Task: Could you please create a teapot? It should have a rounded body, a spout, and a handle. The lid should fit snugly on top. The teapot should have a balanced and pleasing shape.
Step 80:
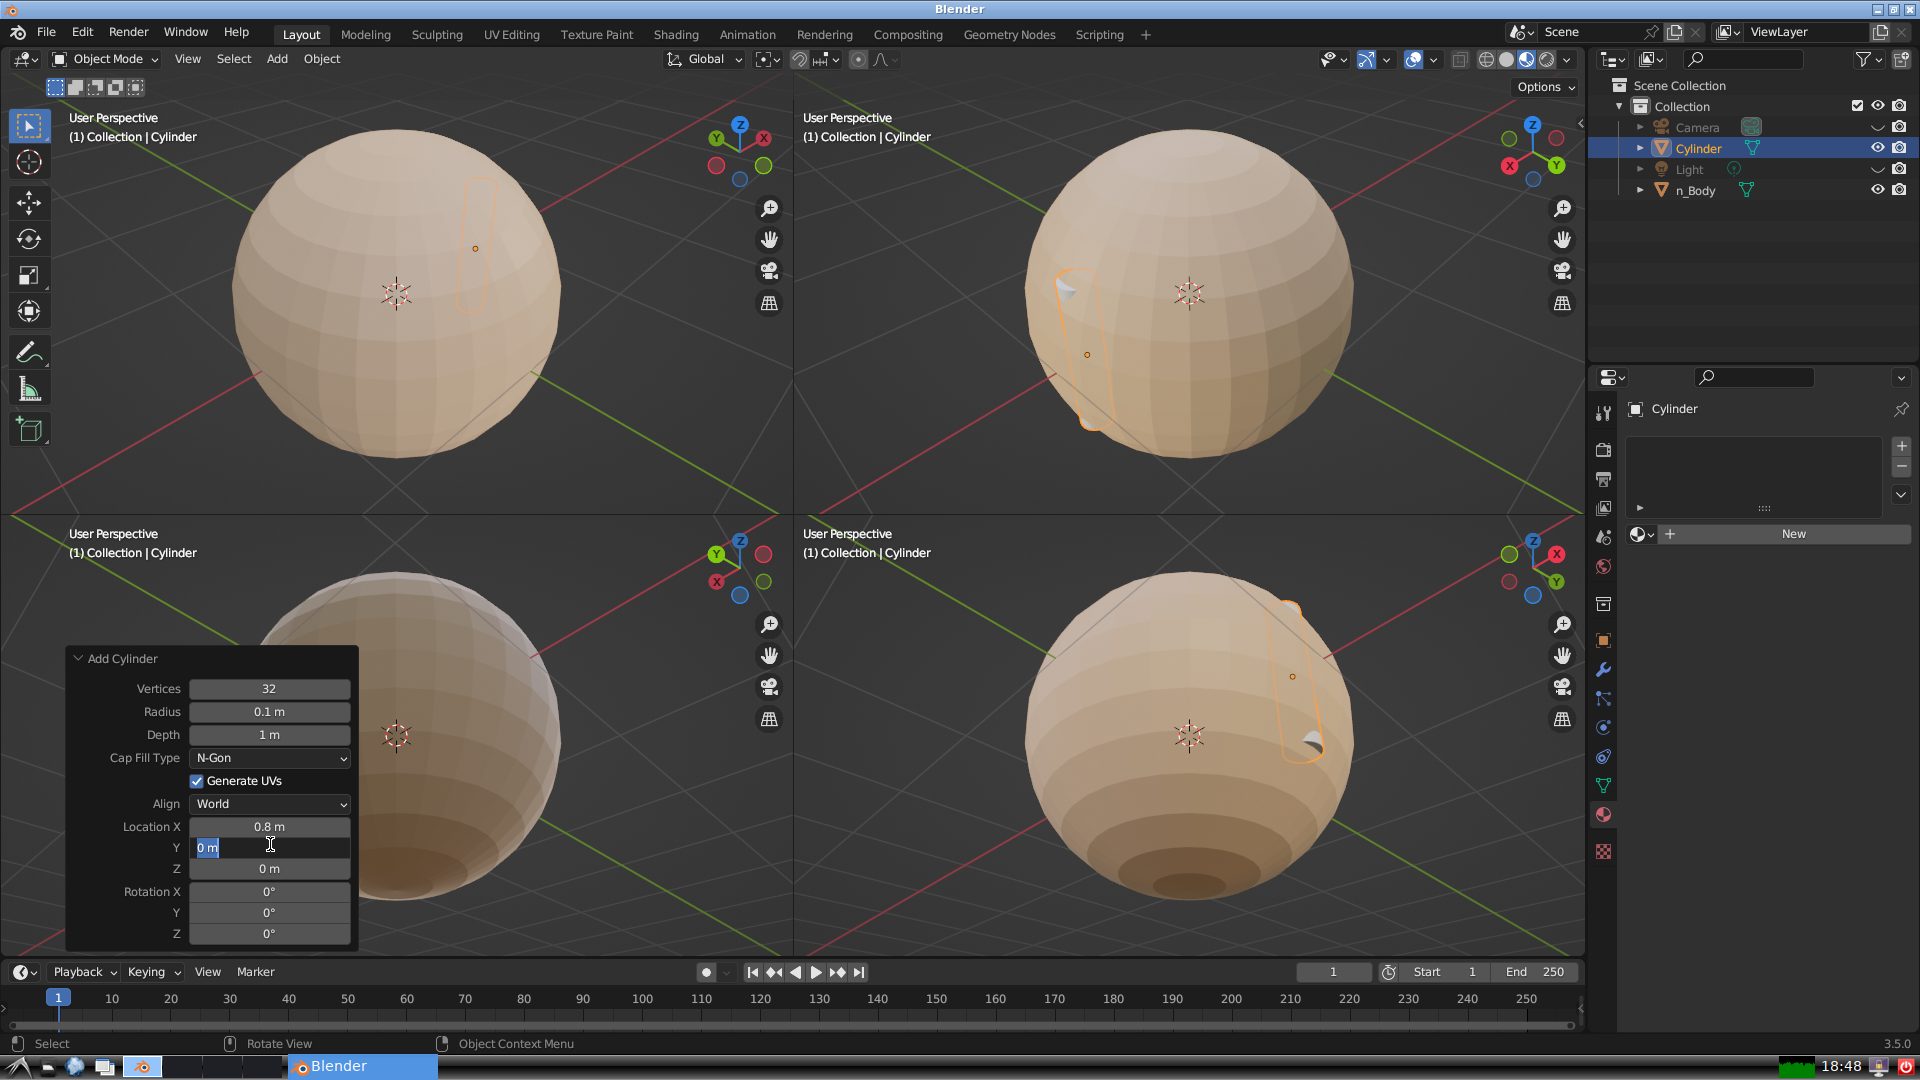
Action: input_text: 0.0